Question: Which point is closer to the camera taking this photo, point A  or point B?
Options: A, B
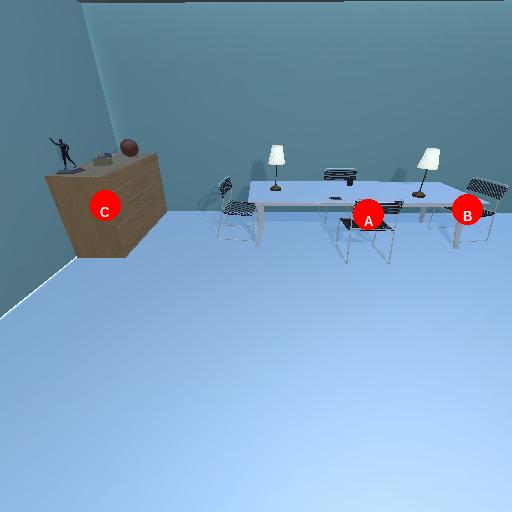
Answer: A